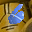
Label: 6